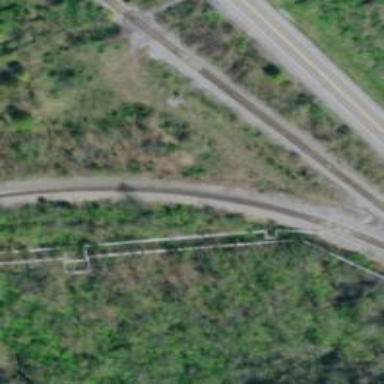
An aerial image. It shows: Railway spur service.